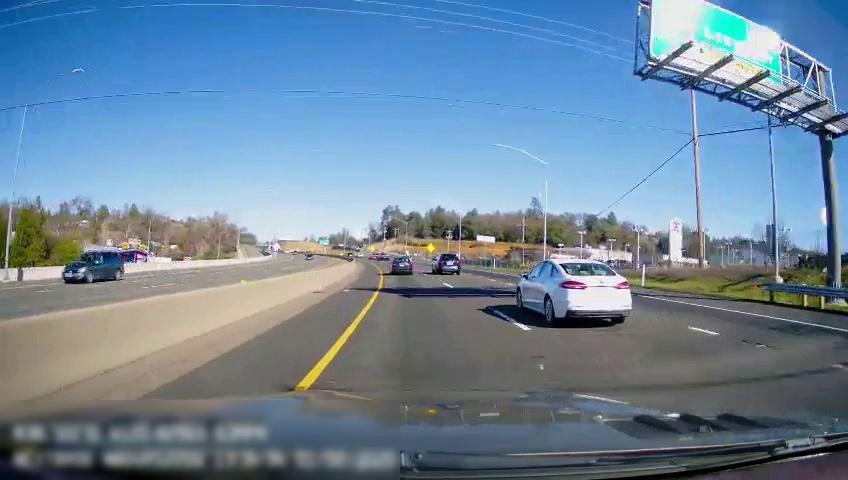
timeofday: Day
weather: Sunny
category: Drivable Space
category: Drivable Space
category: Vehicles | SUV
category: Vehicles | Car
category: Vehicles | SUV
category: Vehicles | Car
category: Lanes | Current Lane
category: Lanes | Current Lane
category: Lanes | Alternate Lane
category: Lanes | Alternate Lane
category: Lanes | Opposite Lane
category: Lanes | Opposite Lane
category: Traffic | Signs
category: Traffic | Signs
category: Traffic | Signs